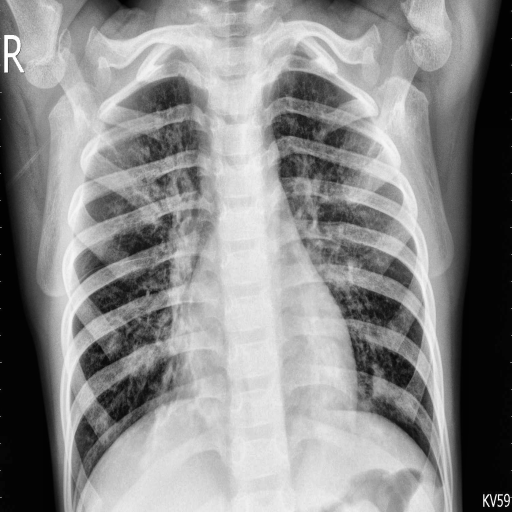
Finding: PNEUMONIA